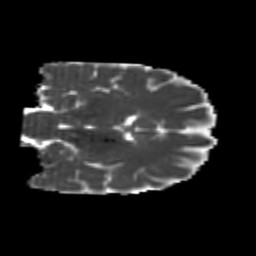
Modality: MD
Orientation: coronal
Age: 26
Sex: male
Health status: healthy
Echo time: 0.074 s